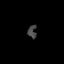
Tissue: lung
Cell type: B cells
Senescence score: 0.6153
Nuclear area (px): 114
Mean DAPI intensity: 65.026